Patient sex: M
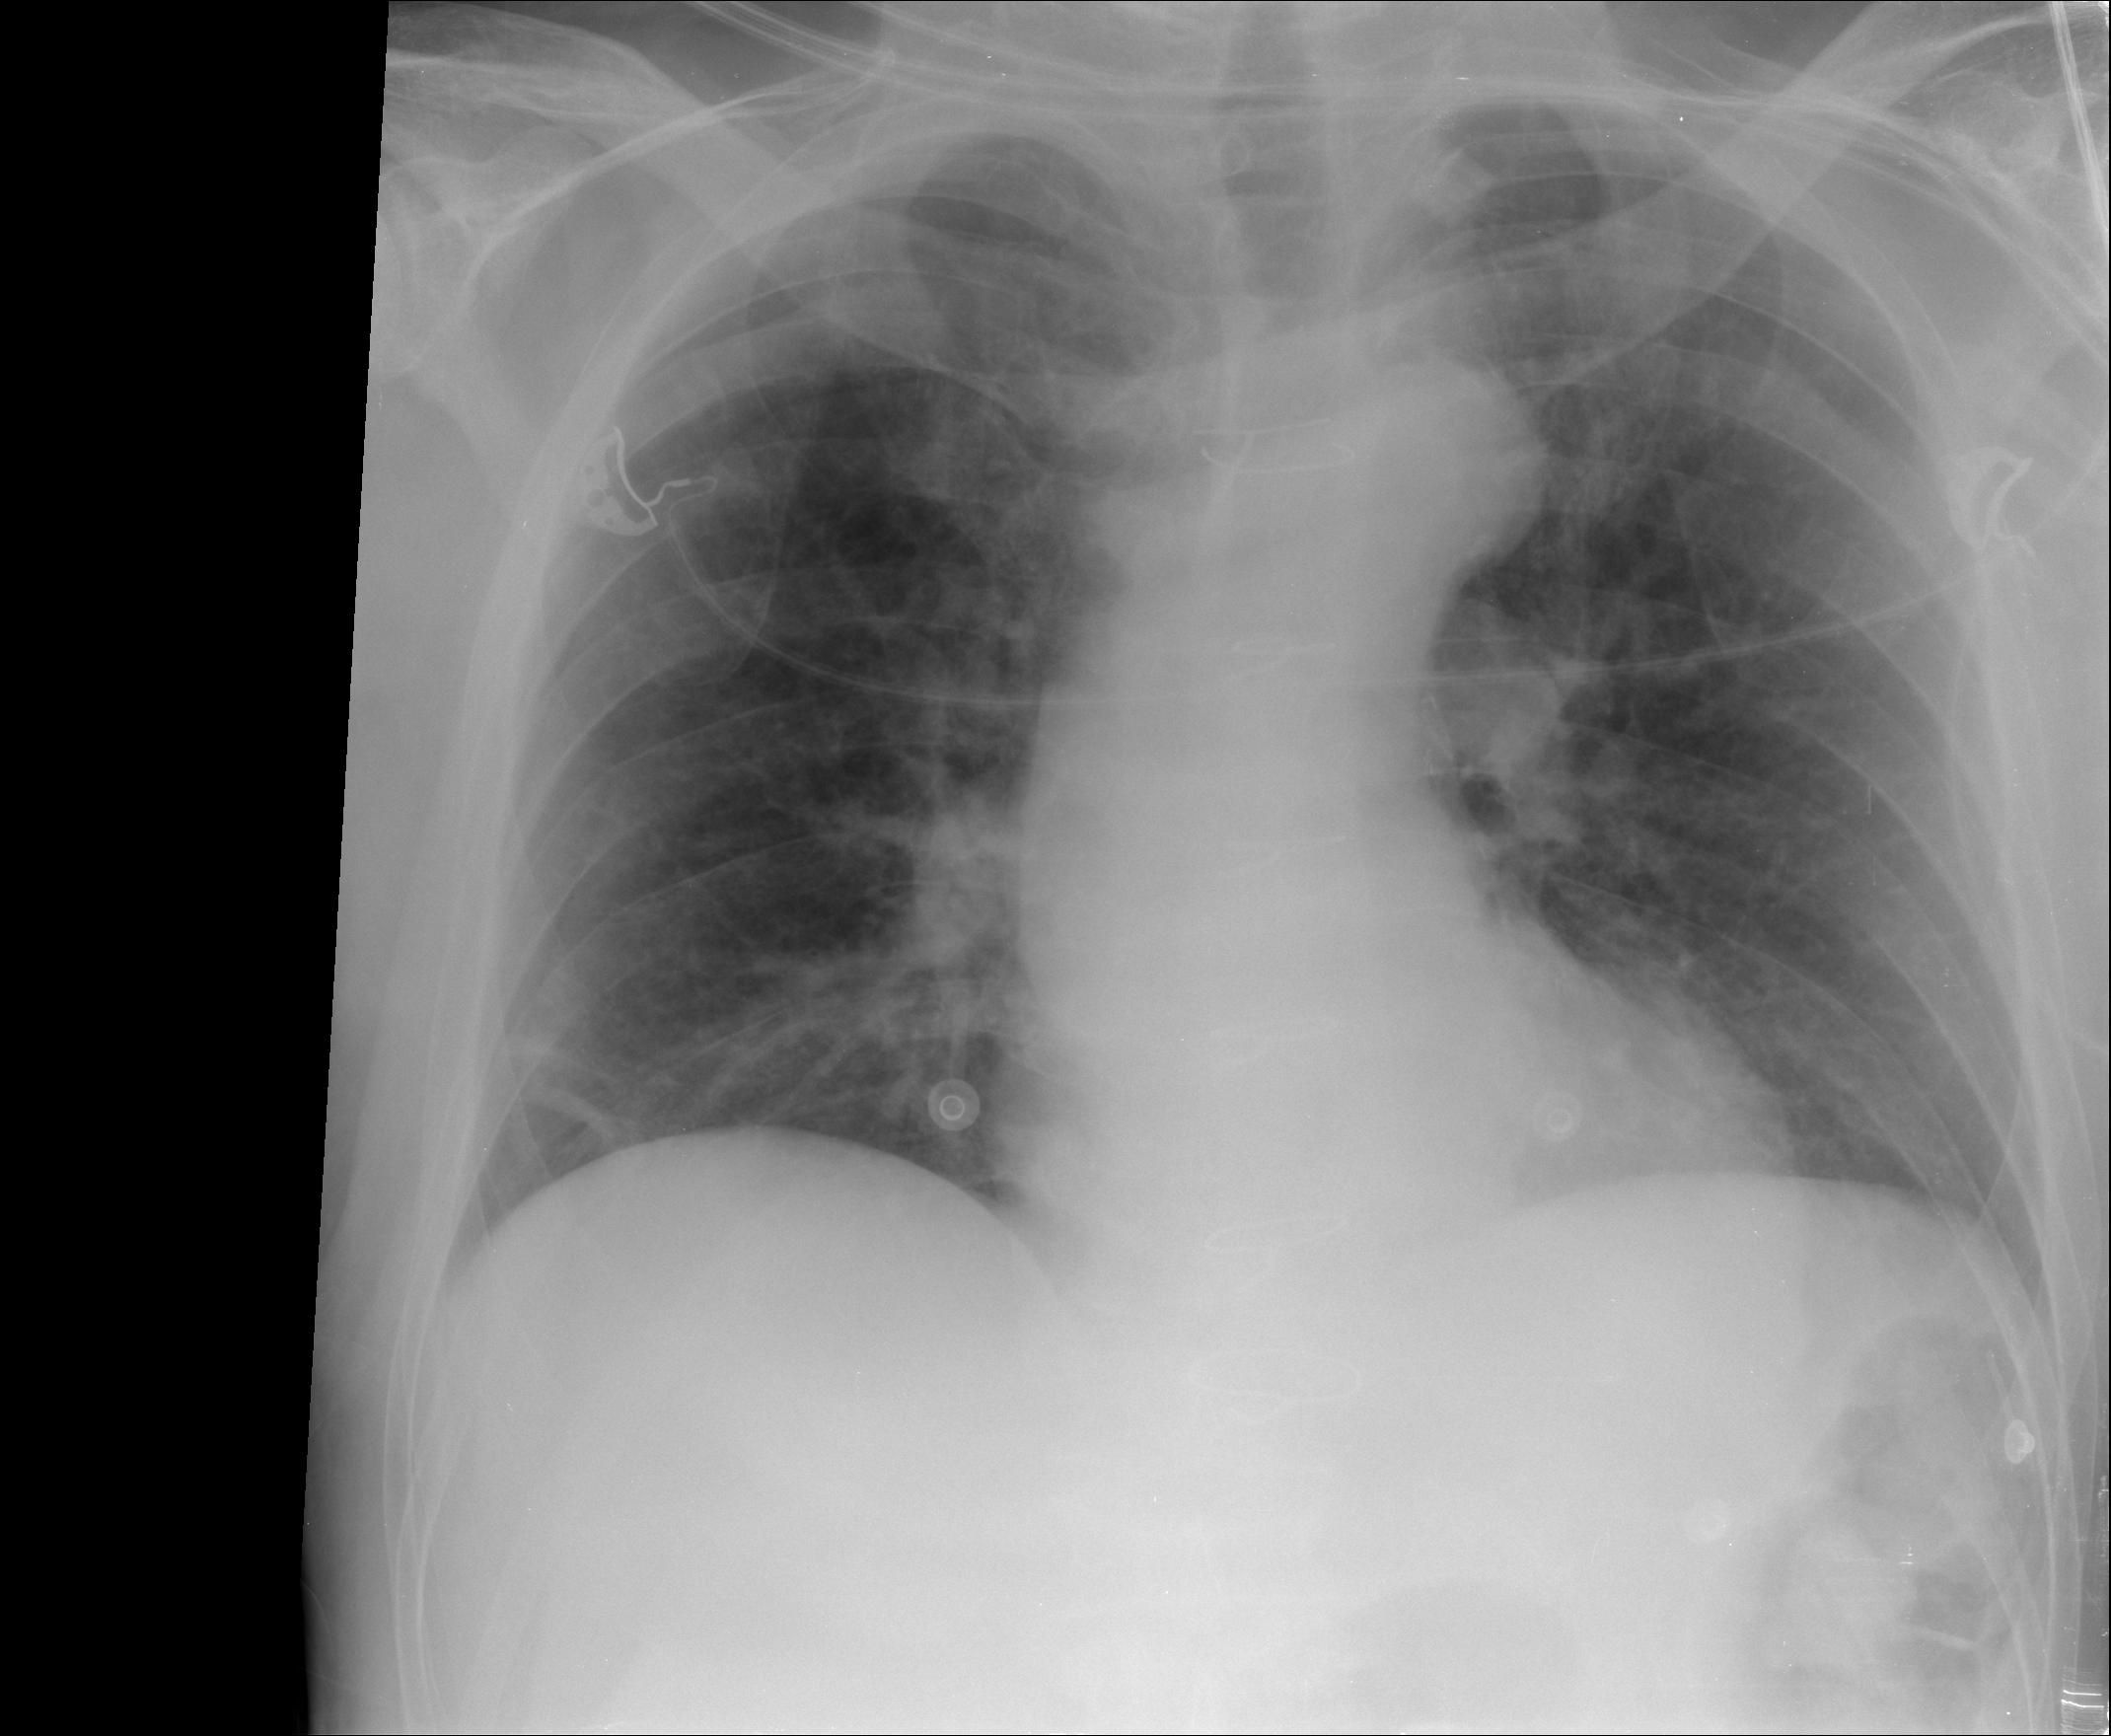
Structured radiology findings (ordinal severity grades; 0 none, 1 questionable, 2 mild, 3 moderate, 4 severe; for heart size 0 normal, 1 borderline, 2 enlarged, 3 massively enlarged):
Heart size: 0
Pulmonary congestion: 1
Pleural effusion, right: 0
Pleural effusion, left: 0
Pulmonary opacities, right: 0
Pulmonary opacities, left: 0
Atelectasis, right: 2
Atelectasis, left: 0